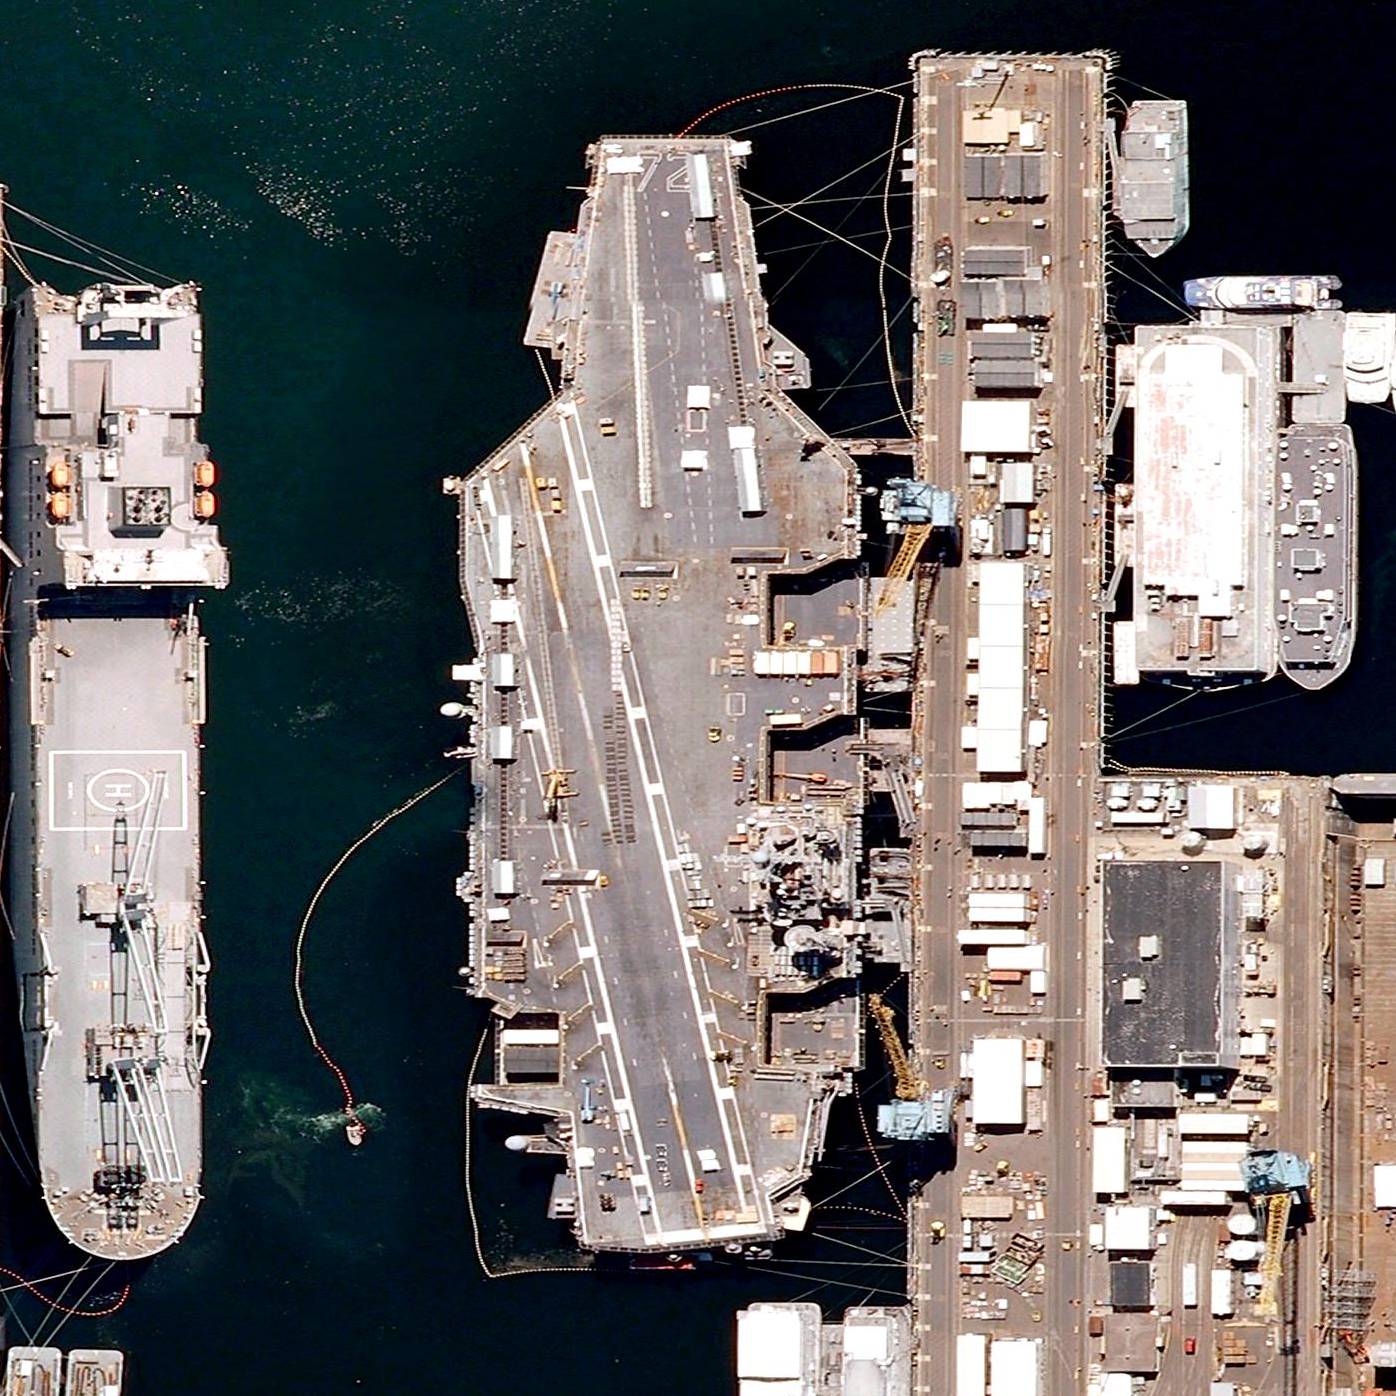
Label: Nimitz-class_aircraft_carrier